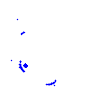
Particle: pion